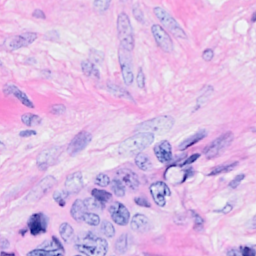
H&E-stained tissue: Breast